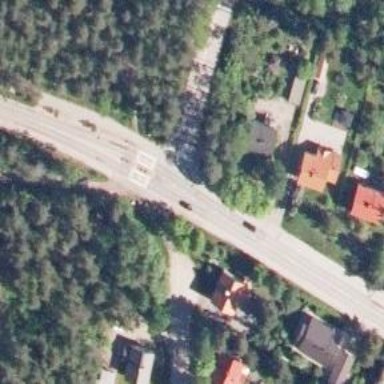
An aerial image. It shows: Cycleway.